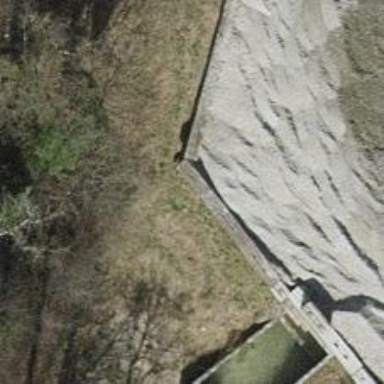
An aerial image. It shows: Retaining wall.